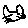
Label: cat